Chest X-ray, AP view. Patient: 67 years old, sex M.
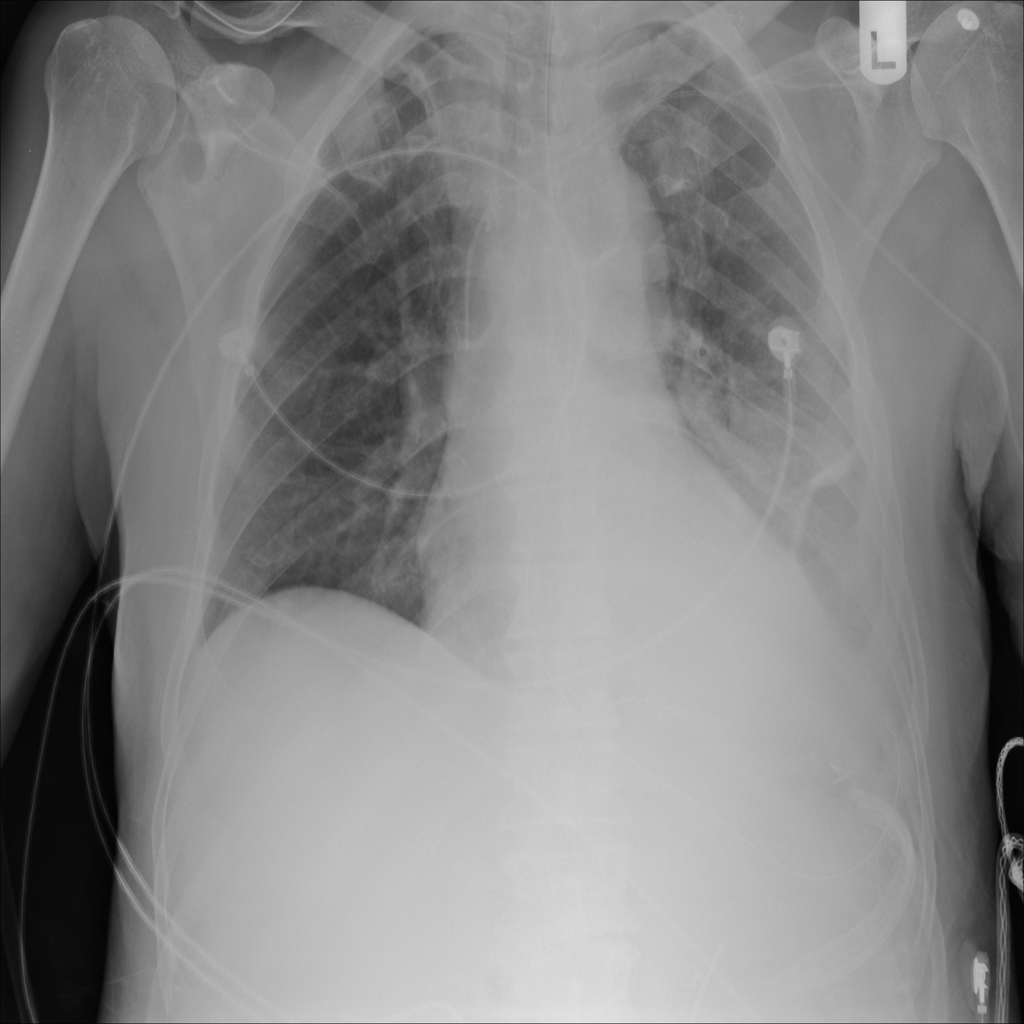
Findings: Atelectasis, Effusion